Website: home-depot
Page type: customer-info-address
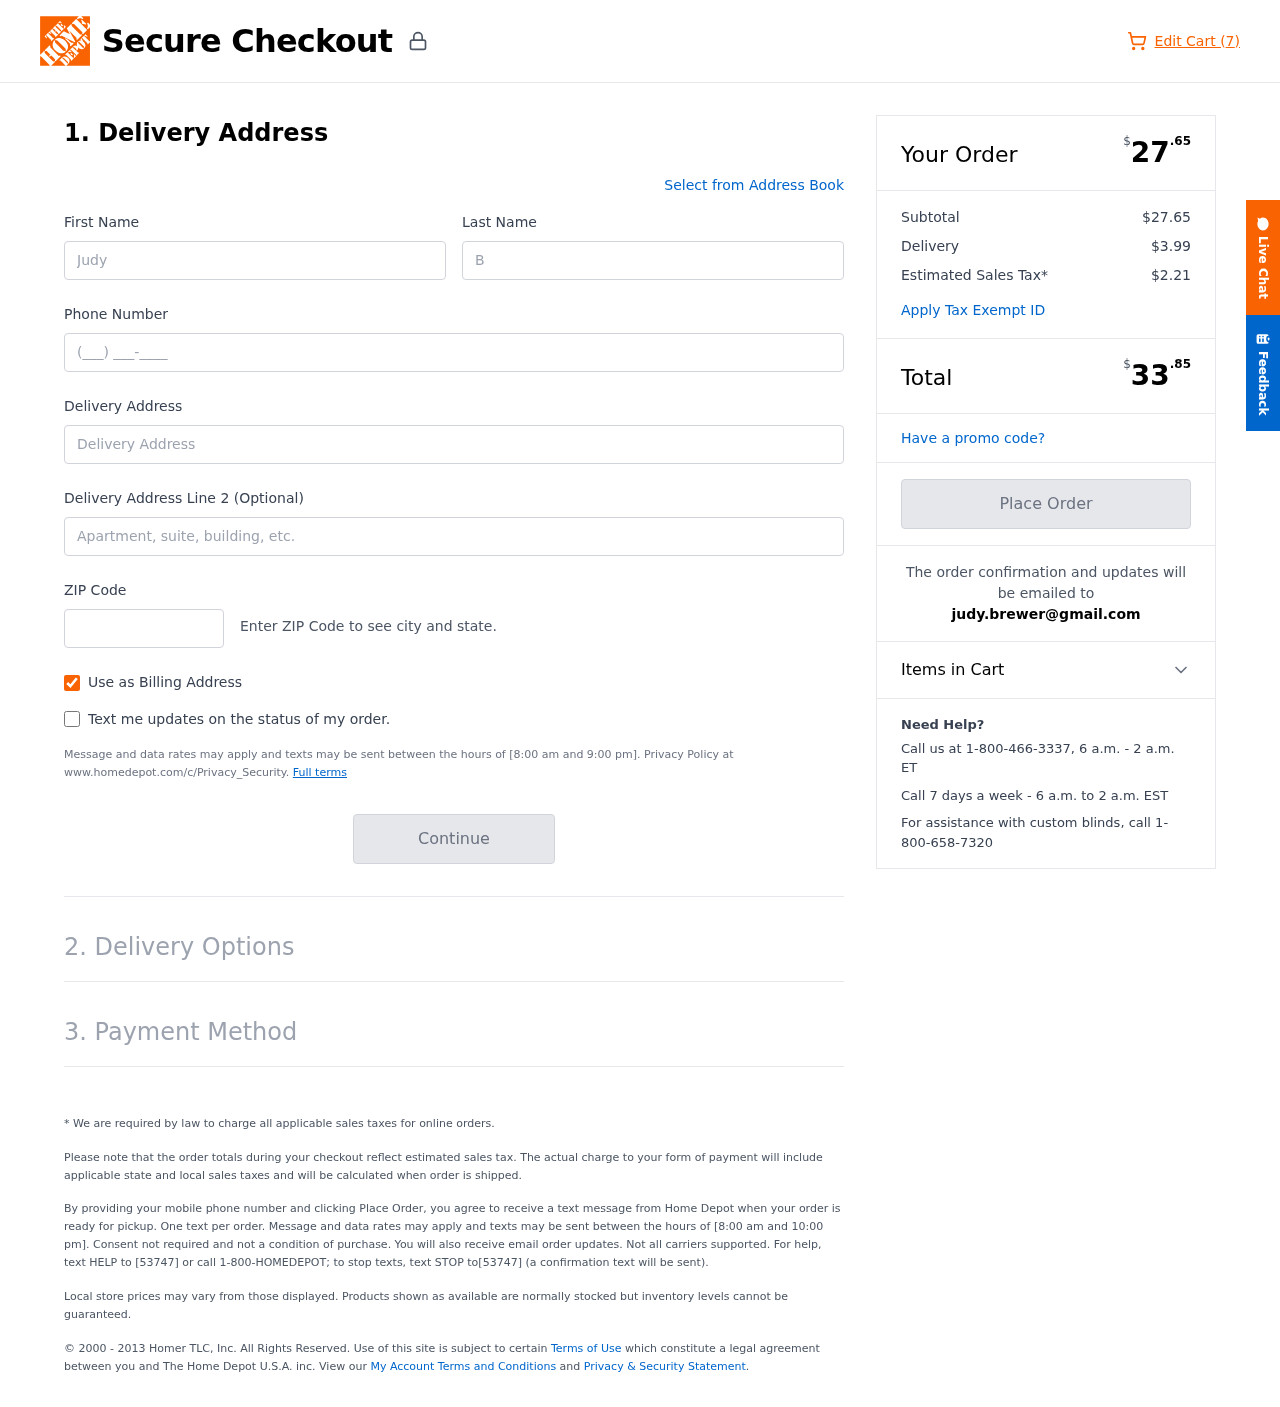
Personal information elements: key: PII_EMAIL
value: judy.brewer@gmail.com
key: PII_FIRSTNAME
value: Judy
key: PII_LASTNAME
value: Brewer
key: PII_PHONE
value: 6893482870
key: PII_POSTCODE
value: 30744
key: PII_STREET
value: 1616 Sabrina Spring
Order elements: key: ORDER_NUM_ITEMS
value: Edit Cart (7)
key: ORDER_SUBTOTAL_HEADER
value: $27.65
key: ORDER_SUBTOTAL
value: $27.65
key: ORDER_SHIPPING_COST
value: $3.99
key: ORDER_TAX
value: $2.21
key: ORDER_TOTAL2
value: $33.85